Question: In flow I have optional parameters a lot, like this:
'''
type Props = {
assets?: string[]
}
'''
I only access these when I know for sure they are not undefined, however Flow keeps warning about "Property cannot be access on possibly undefined value".

However I know it is defined for sure, because I only call this method when it is defined. For instance like this:
class MyComponent extends React.Component {
filterAssets() {
return this.props.assets.filter(....);
}
render() {
return this.props.assets ? filterAssets() : null
}
}
See I have a if statement there already. Is there anyway to avoid this warning, without adding real javascript logic just to hide this warning?
By real js logic I mean like in the method I want to avoid:
filterAssets() {
if (!this.props.assets) return; // adding this line
return this.props.assets.filter(....);
}
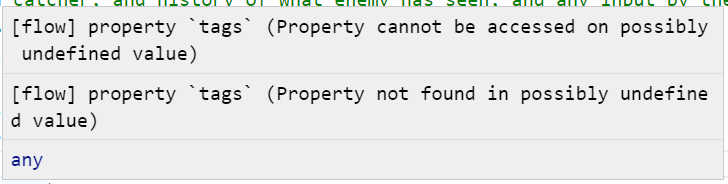
Answer: You must do the refinement within 'filterAssets'. Otherwise, that function could unsafely be called from elsewhere in the app.
'''
class MyComponent extends React.Component {
props: {
assets?: string[]
}
filterAssets() {
return this.props.assets
? this.props.assets.filter(....) : null;
}
render() {
return this.filterAssets();
}
}
'''
Alternately, you could refactor 'filterAssets' to take a definitely typed 'assets' property:
'''
class MyComponent extends React.Component {
props: {
assets?: string[]
}
filterAssets(assets: string[]) { return assets.filter(....); }
render() {
const assets = this.props.assets;
return assets ? this.filterAssets(assets) : null
}
}
'''